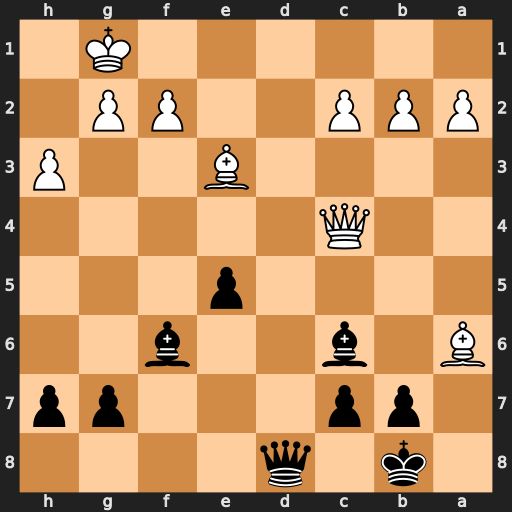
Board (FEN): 1k1q4/1pp3pp/B1b2b2/4p3/2Q5/4B2P/PPP2PP1/6K1
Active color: b
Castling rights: -
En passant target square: -
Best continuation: Bd5 Qb4 Be7